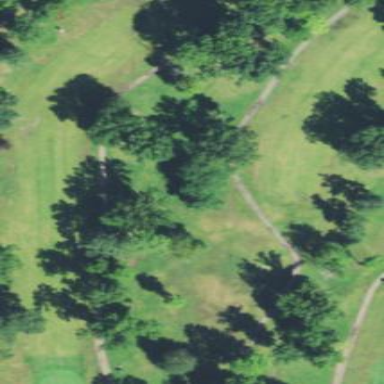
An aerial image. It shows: Golf fairway surrounded by grass.